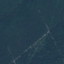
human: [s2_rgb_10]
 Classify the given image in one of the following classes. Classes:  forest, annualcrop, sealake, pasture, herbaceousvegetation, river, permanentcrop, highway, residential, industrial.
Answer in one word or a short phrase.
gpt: Forest